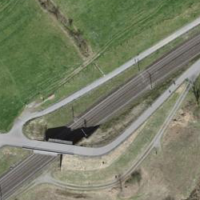
EUNIS habitat code: 24
Species observed at this site:
Milvus milvus
Teucrium scorodonia